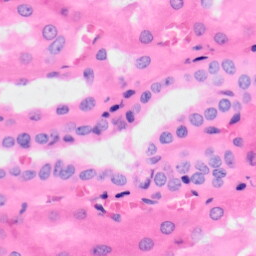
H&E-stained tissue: Kidney